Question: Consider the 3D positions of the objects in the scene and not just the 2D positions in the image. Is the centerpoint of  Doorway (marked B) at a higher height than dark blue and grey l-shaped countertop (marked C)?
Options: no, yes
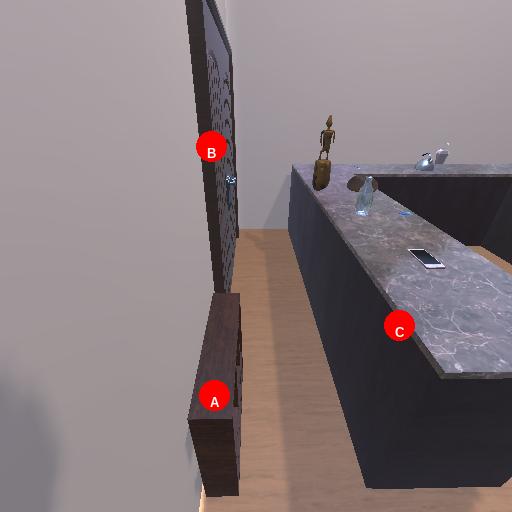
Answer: no